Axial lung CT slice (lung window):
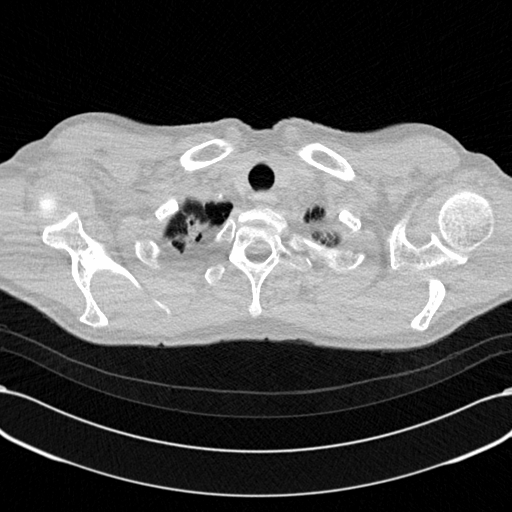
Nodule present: no